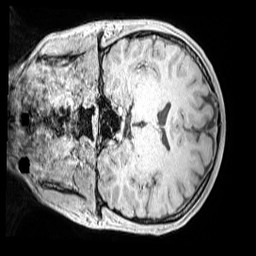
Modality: MP2RAGE
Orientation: coronal
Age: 11
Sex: male
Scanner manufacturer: siemens
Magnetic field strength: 3 T
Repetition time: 4 s
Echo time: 0.00299 s